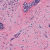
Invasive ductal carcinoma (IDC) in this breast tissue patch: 1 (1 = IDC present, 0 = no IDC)